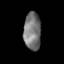
Tissue: skin
Cell type: Epithelial cells
Senescence score: 0.2436
Nuclear area (px): 637
Mean DAPI intensity: 118.009